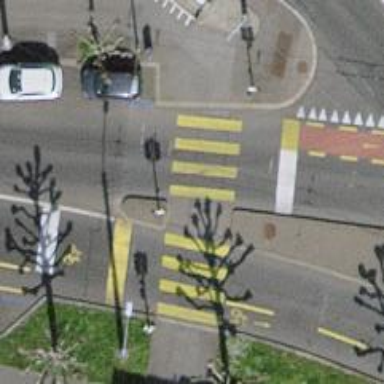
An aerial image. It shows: Asphalt footway with marked zebra crossing. The crossing includes island.